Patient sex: M
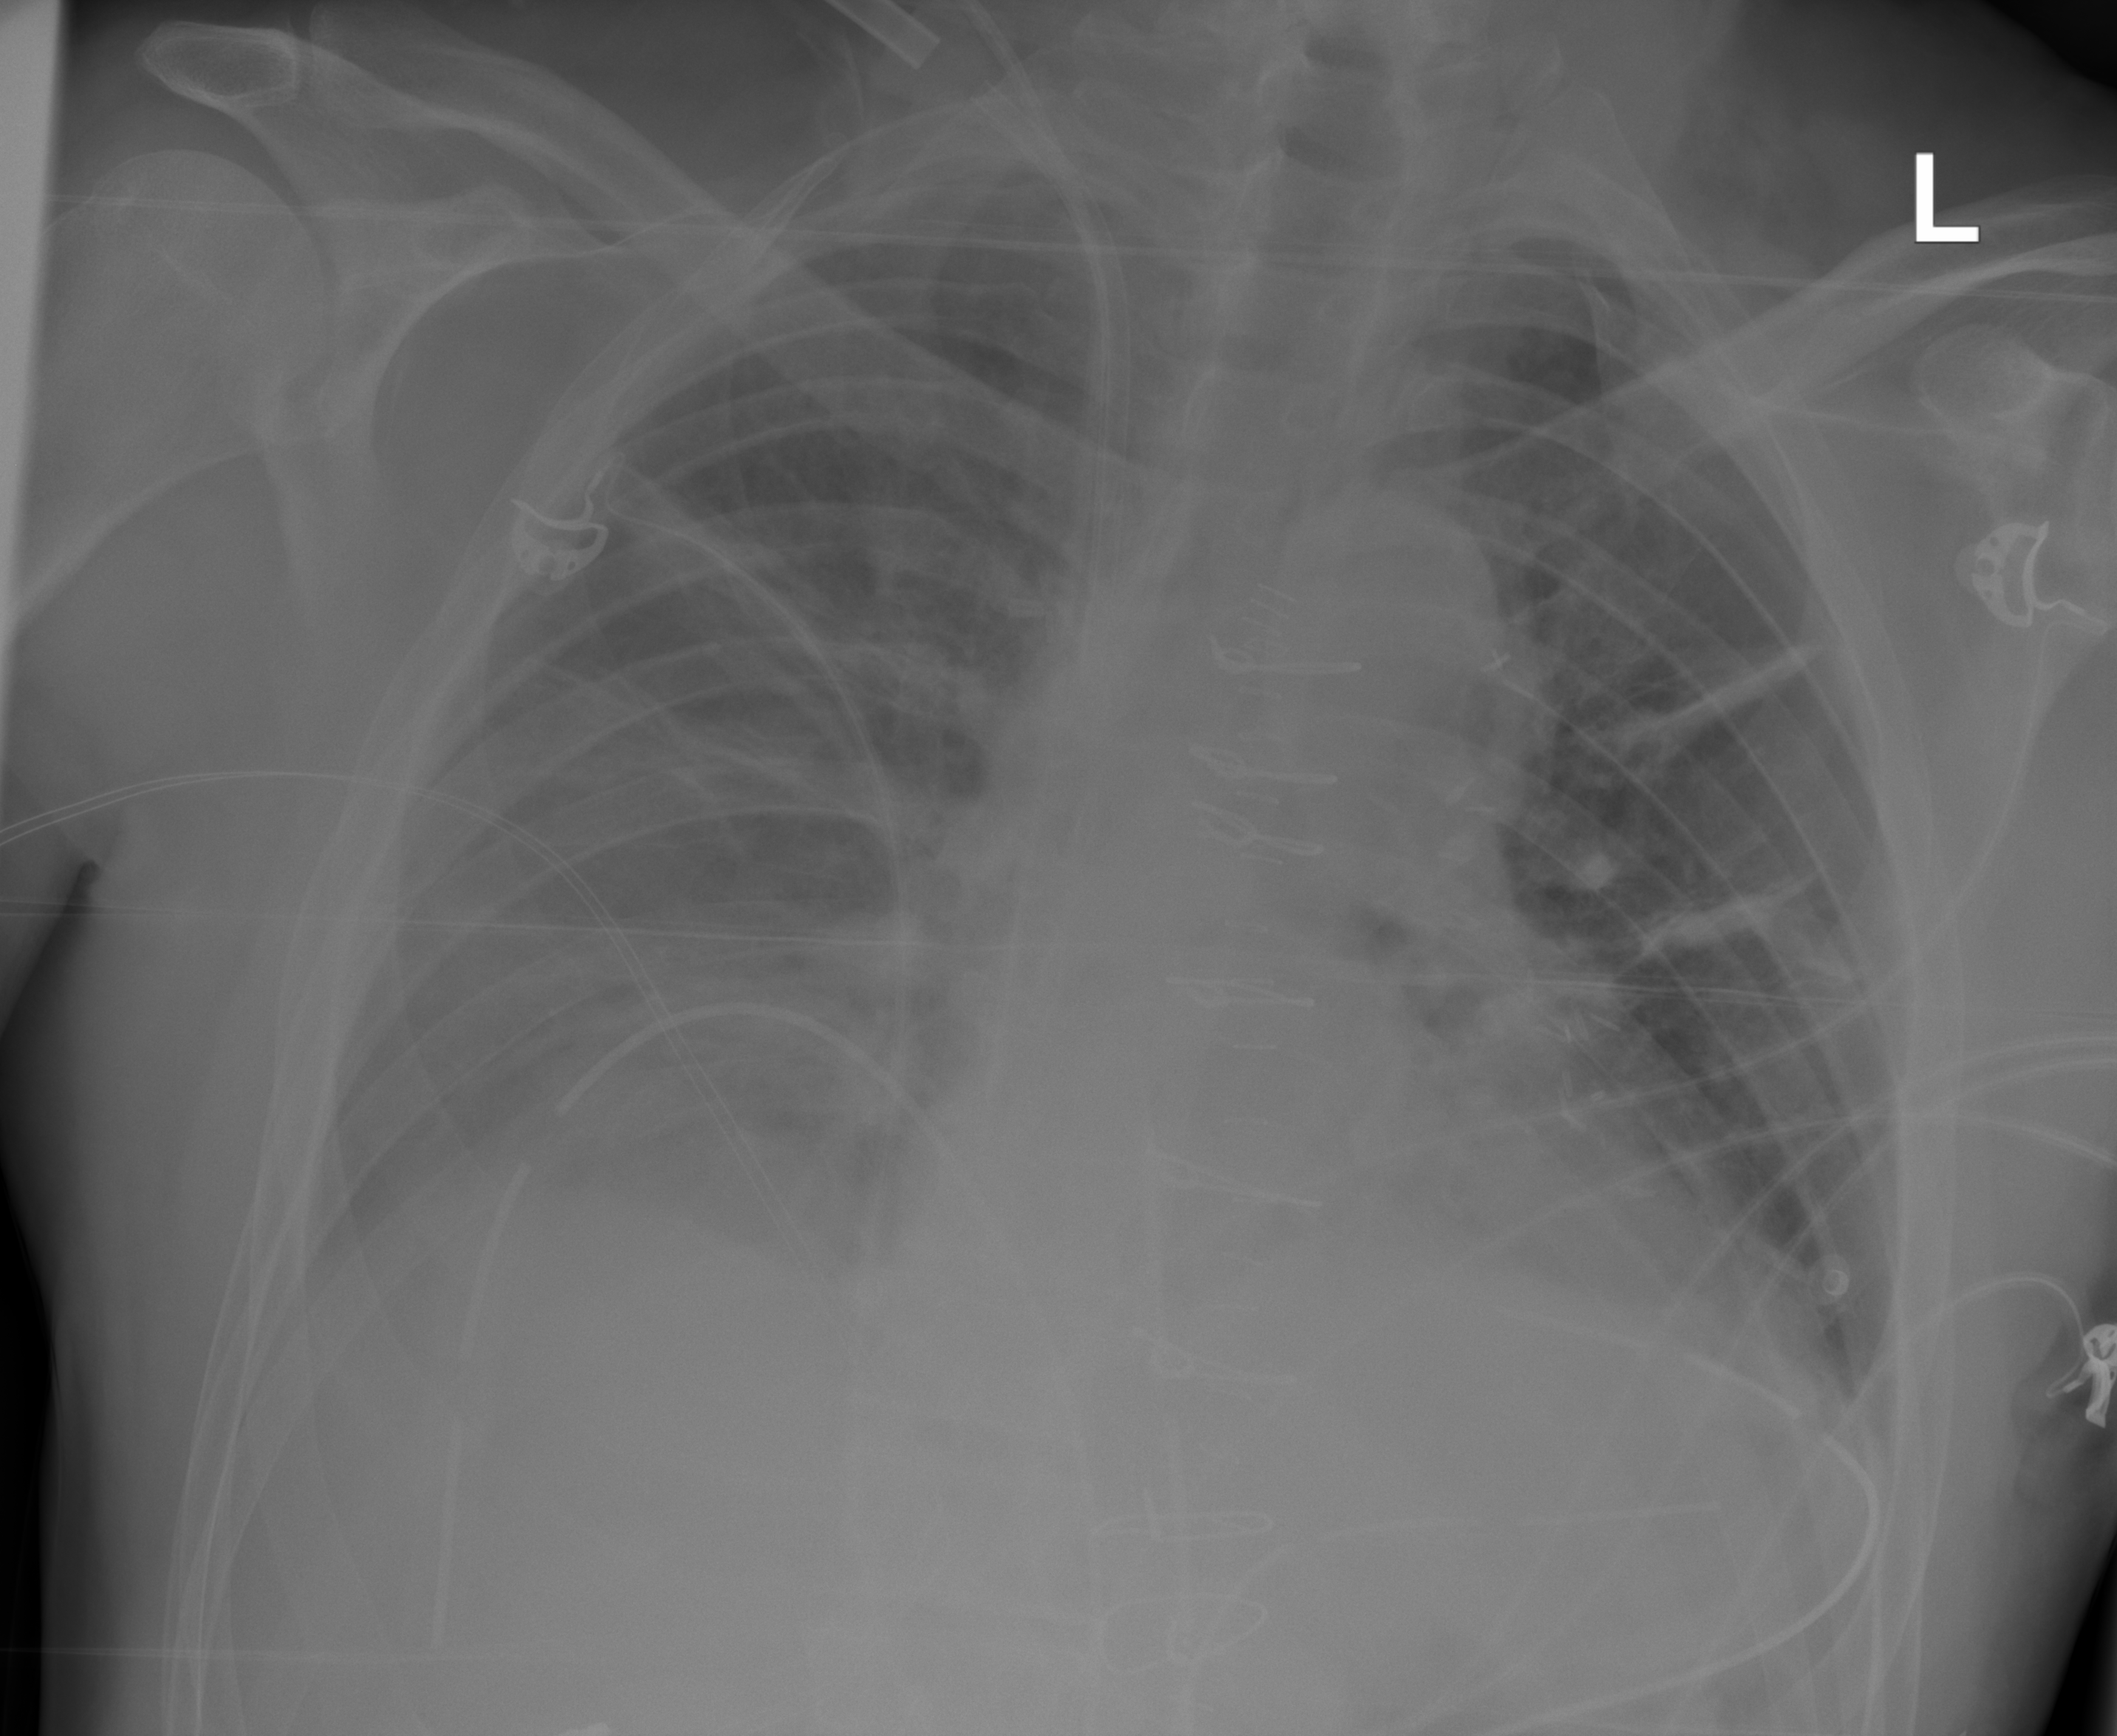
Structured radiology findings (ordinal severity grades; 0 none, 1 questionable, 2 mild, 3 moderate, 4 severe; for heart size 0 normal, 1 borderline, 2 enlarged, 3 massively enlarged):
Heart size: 2
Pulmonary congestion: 2
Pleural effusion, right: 3
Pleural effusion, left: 2
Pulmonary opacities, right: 2
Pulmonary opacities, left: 0
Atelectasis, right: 2
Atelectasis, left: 3